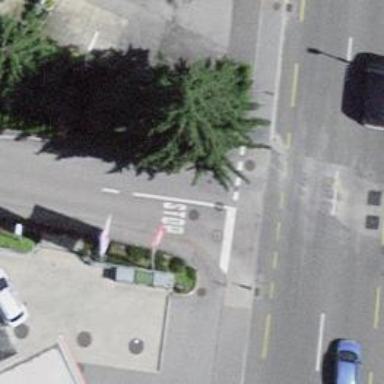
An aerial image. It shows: Road with stop sign.